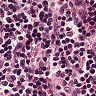
Metastatic tissue present: no